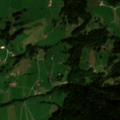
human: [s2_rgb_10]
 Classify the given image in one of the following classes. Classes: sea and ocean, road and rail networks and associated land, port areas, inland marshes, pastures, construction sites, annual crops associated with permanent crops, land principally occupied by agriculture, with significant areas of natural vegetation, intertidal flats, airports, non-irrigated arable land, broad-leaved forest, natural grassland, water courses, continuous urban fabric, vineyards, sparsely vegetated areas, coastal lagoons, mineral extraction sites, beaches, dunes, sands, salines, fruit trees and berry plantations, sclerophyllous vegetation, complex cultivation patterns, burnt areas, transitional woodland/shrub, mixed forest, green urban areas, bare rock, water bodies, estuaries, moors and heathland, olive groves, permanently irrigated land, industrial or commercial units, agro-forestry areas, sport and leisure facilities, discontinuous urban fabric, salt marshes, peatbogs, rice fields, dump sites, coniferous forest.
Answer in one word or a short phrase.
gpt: pastures, complex cultivation patterns, coniferous forest